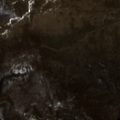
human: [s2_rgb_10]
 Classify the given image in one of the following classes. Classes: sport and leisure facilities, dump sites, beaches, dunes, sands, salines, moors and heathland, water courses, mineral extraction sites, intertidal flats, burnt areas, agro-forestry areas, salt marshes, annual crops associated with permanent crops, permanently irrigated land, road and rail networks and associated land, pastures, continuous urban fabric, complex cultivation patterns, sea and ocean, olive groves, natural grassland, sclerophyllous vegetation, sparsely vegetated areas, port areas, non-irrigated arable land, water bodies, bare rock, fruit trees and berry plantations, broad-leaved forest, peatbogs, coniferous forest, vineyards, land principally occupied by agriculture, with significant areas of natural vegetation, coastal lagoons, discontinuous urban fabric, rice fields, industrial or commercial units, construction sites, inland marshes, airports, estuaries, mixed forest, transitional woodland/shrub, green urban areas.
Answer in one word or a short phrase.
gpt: broad-leaved forest, natural grassland, transitional woodland/shrub, sparsely vegetated areas